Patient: sex F, age 72
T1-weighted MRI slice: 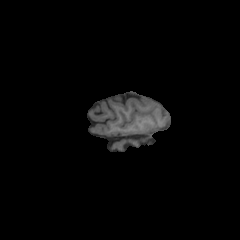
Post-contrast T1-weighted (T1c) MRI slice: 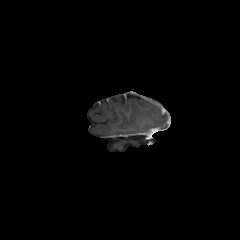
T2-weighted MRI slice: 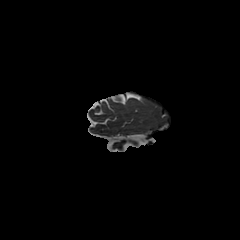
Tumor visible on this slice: no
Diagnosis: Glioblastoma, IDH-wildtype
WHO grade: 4